把下列长方体补画完整．
\vspace{0.3cm}
\noindent\textbf{(1)}

\noindent\textbf{(2)}

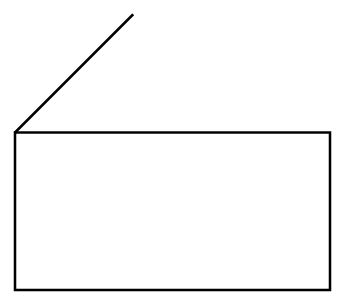
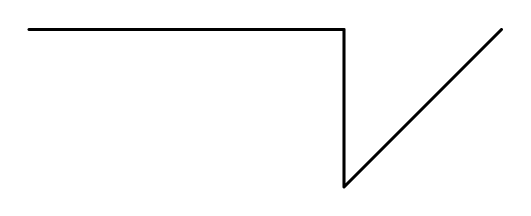
【解答】
\vspace{0.5cm}
\noindent\textbf{【答案】(1) 见解析；(2) 见解析}

\vspace{0.5cm}
\noindent\textbf{【分析】(1) 直接根据长方体的概念进行画图即可；}
\noindent\textbf{(2) 根据长方体的概念进行画图即可．}

\vspace{0.5cm}
\noindent\textbf{【解析】(1) 解：如下图，}

\noindent\textbf{(2) 解：如下图：}

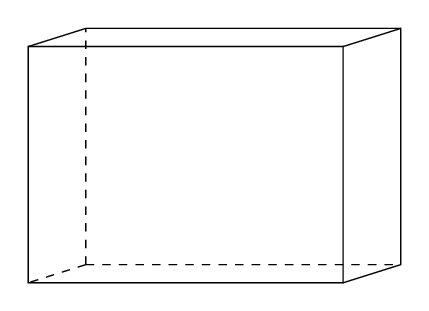
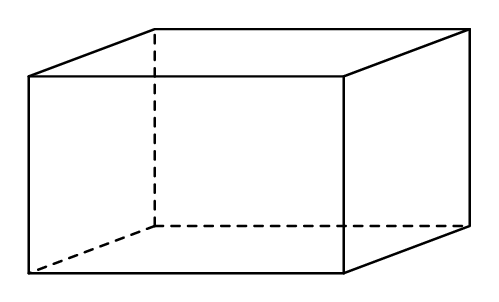